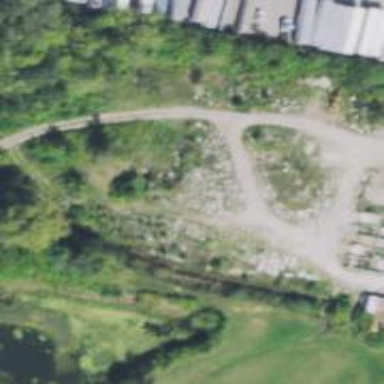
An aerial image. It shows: Abandoned railway spur.